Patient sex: M
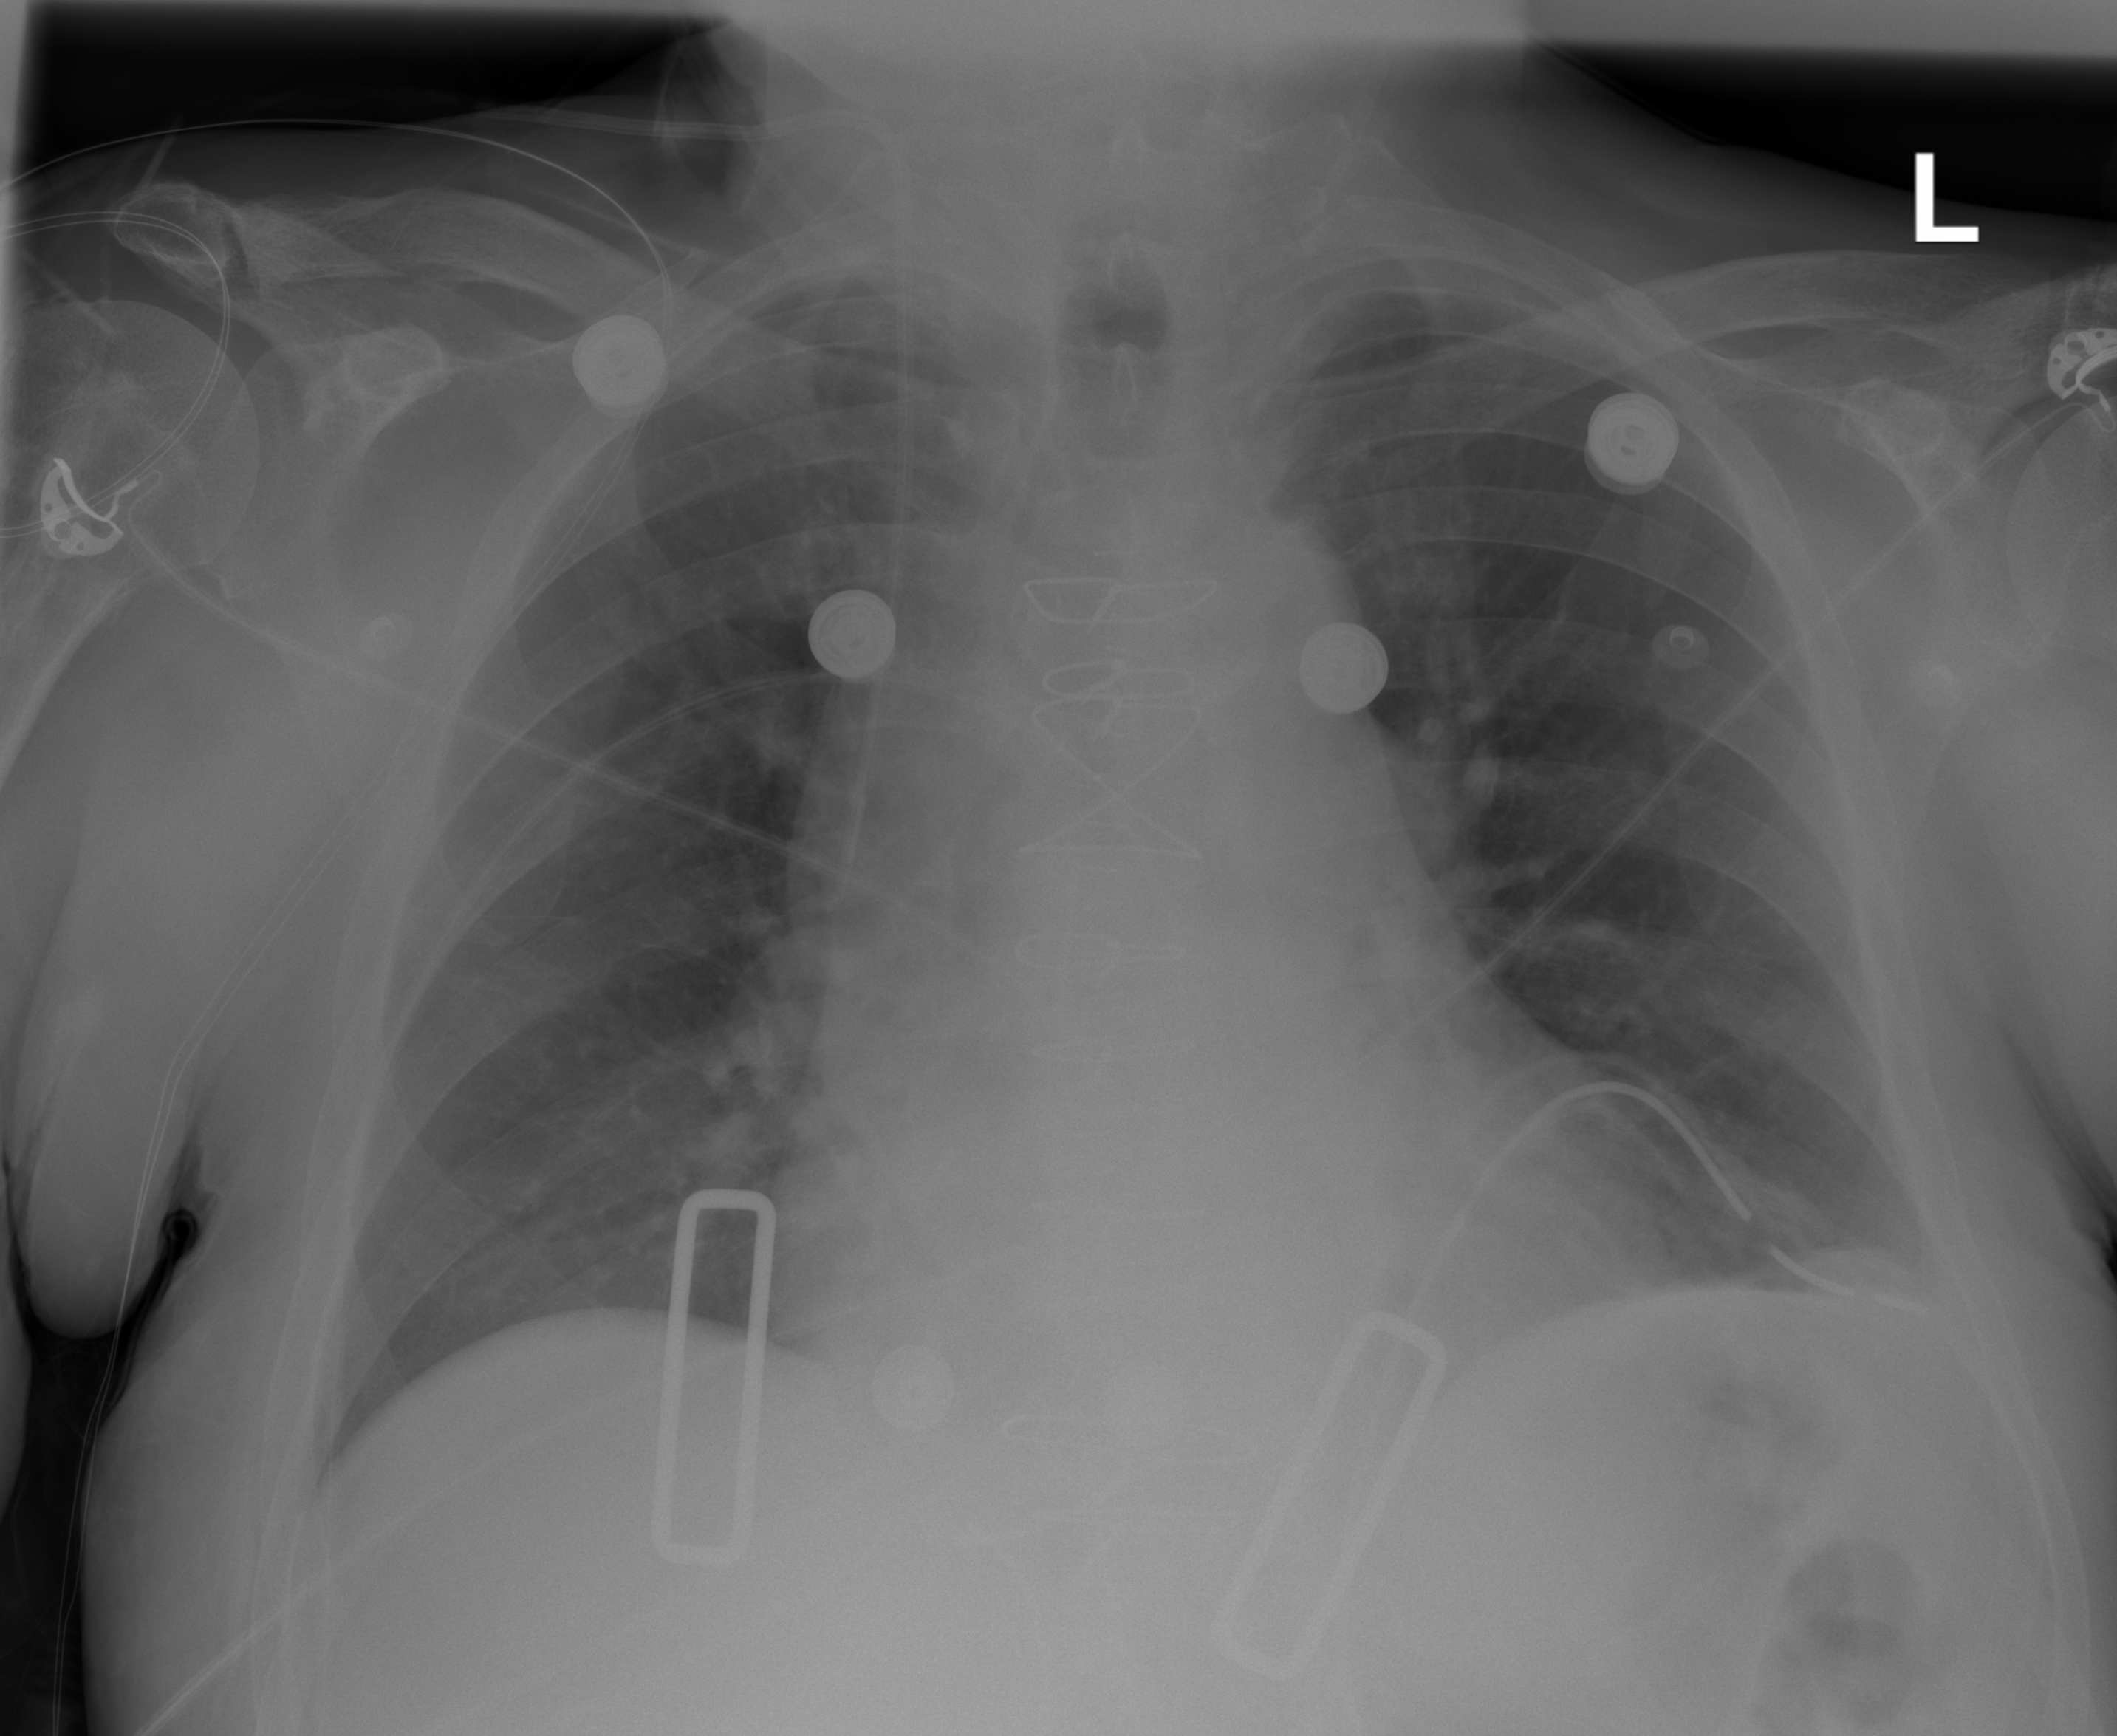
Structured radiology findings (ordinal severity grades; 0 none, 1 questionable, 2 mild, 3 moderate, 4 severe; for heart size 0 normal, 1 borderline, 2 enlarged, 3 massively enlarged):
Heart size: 2
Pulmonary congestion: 0
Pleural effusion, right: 0
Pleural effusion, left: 0
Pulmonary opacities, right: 0
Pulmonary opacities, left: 0
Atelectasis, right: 0
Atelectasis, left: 0